Question: Something inside rails is preventing the the files to be served in utf-8.
Did they add some new config for utf-8? I'm running rvm ruby 2 and rails 4

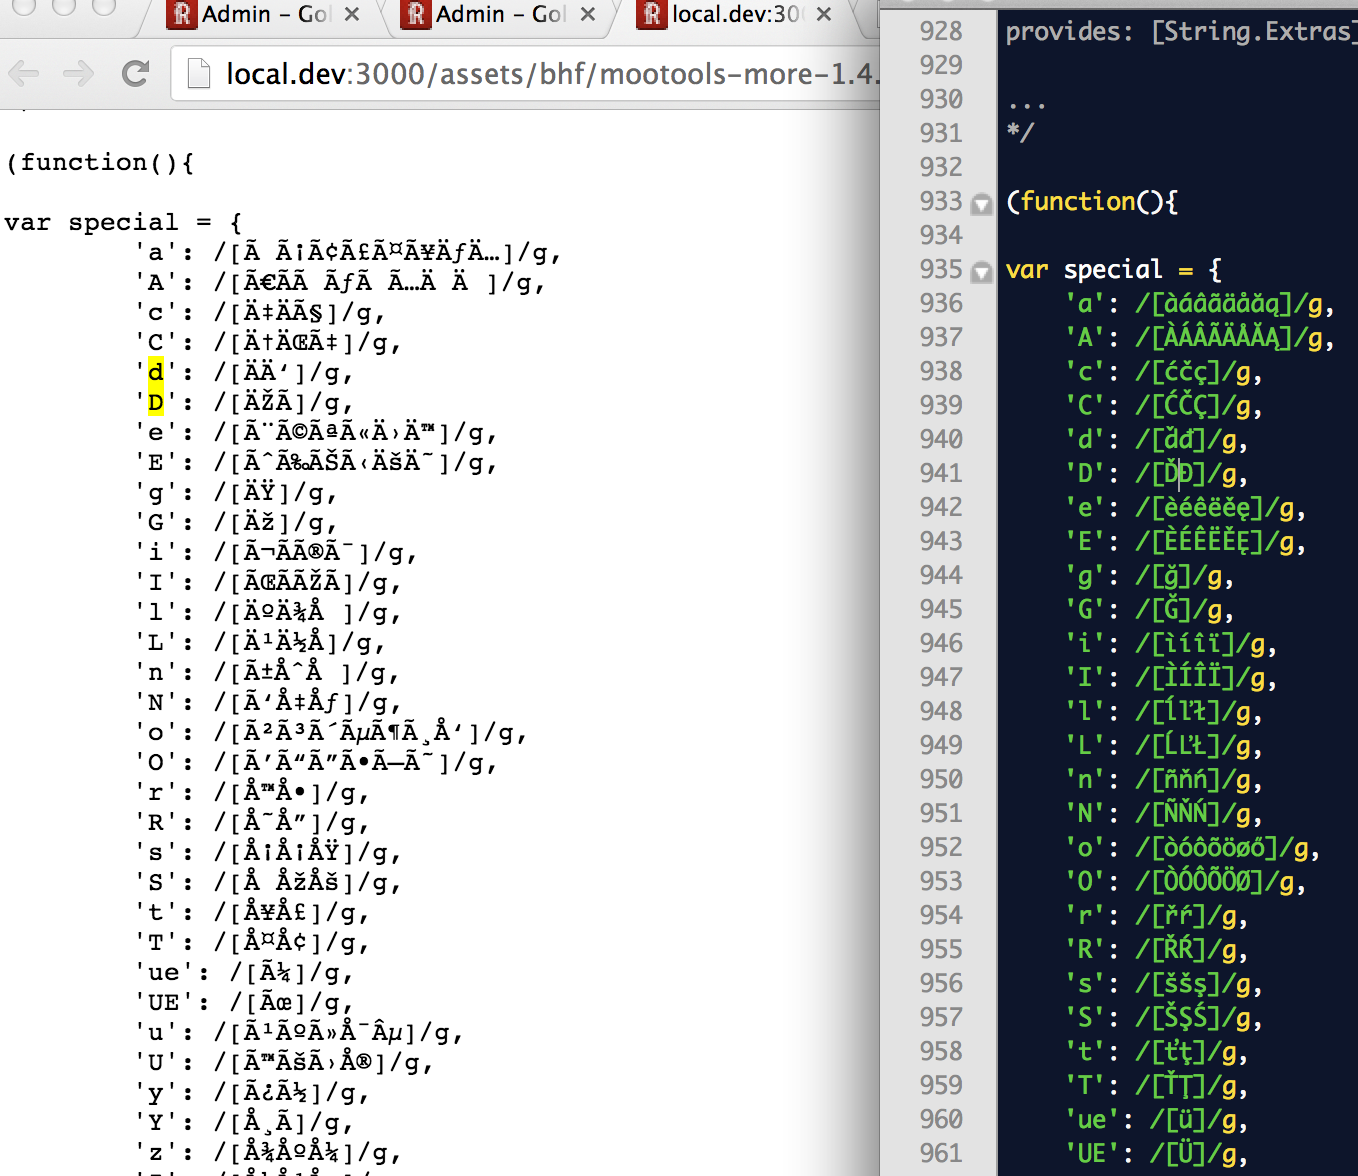
Answer: This looks like a missing header or something that would be telling your browser that the text is in UTF-8. Your HTML page should contain something like
'''
<meta http-equiv="Content-Type" content="text/html; charset=utf-8">
'''
or
'''
<meta charset="UTF-8">
'''
assuming it is HTML.